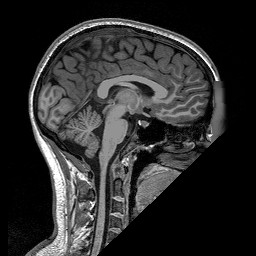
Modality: T1w
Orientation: sagittal